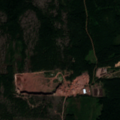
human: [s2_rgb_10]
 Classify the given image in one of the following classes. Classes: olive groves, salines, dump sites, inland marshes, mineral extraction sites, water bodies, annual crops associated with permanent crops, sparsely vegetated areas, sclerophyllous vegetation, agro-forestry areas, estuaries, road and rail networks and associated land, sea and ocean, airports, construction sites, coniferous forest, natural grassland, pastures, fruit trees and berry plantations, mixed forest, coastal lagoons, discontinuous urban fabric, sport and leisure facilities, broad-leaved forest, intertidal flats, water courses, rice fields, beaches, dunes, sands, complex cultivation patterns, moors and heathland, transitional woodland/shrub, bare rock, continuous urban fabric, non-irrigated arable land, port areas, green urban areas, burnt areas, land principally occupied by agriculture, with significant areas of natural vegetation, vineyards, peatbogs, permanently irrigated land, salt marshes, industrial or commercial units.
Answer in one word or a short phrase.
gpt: mineral extraction sites, coniferous forest, mixed forest, transitional woodland/shrub